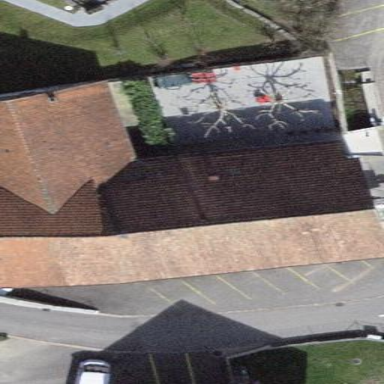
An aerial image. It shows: Restaurant building.